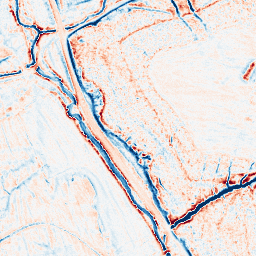
Category: edge_preserving
Decomposition family: anisotropic_diffusion
Decomposition parameters: iterations: 50
kappa: 100
gamma: 0.05
Upsampling method: bicubic_3x
Upsampling parameters: scale: 3
Upsampling scale: 3